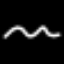
Label: squiggle